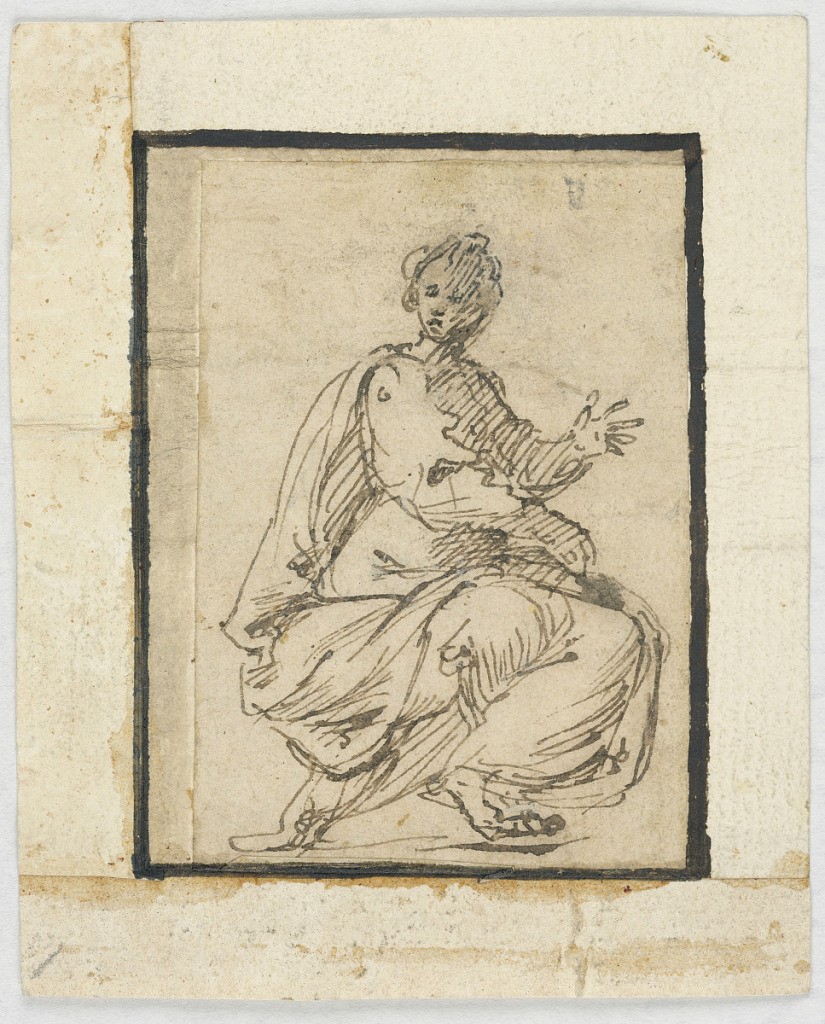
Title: Sketchbook page: Allegorical Figure
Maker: Pietro da Cortona, Italian, 1596 – 1669
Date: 1660–69
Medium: Pen and ink on paper
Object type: Drawing
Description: A  seated woman shown in profile; her left hand raised, the right hand holds a book.